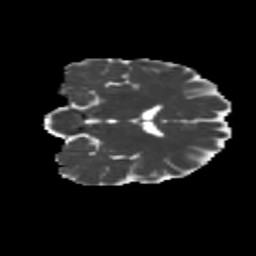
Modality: MD
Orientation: coronal
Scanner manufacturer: siemens
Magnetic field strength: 3 T
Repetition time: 9.2 s
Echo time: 0.084 s